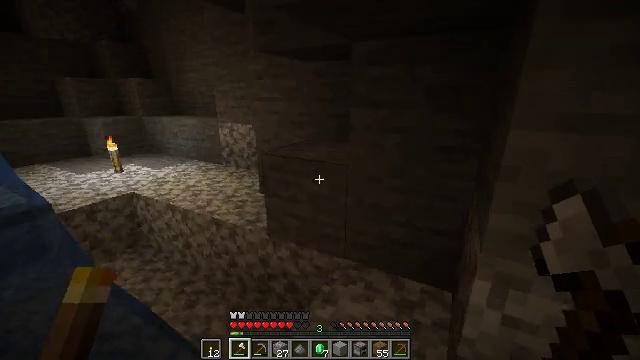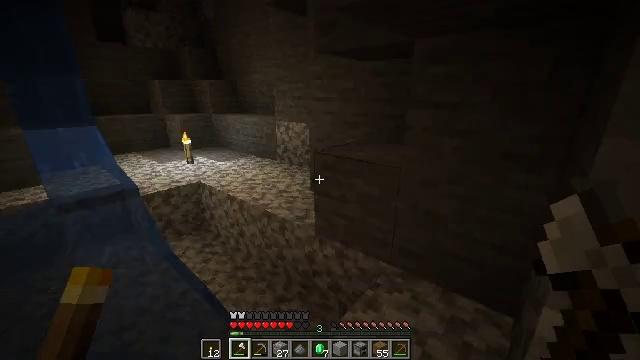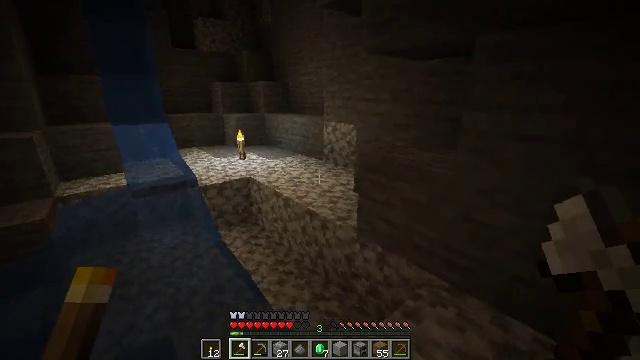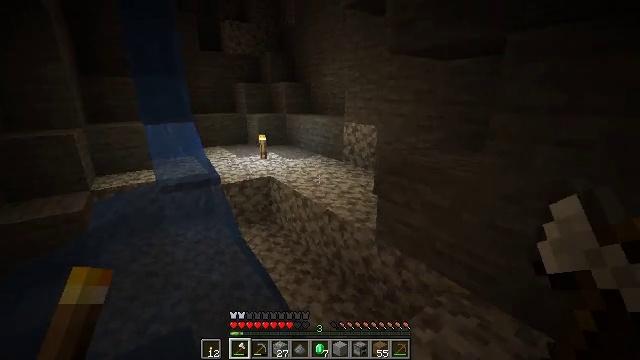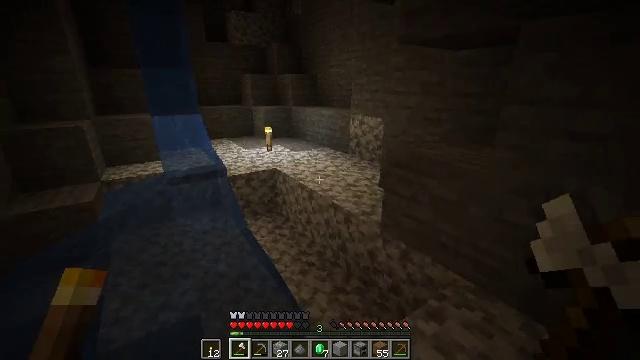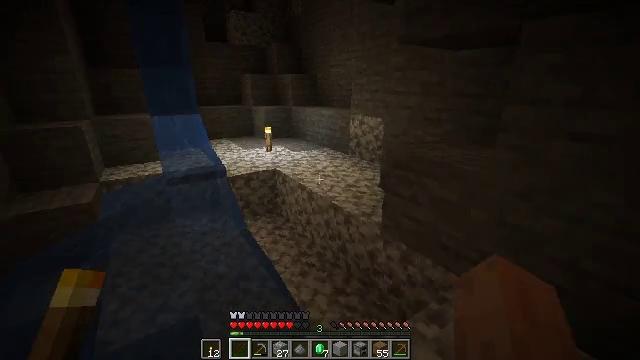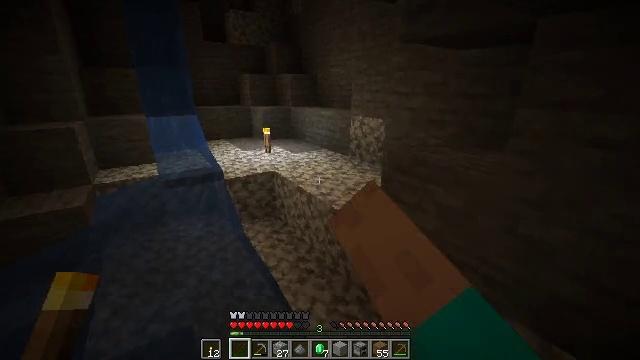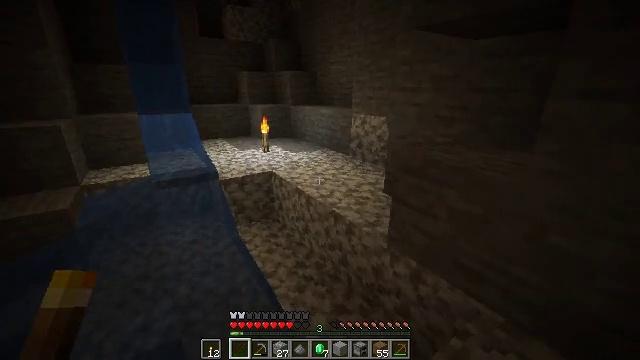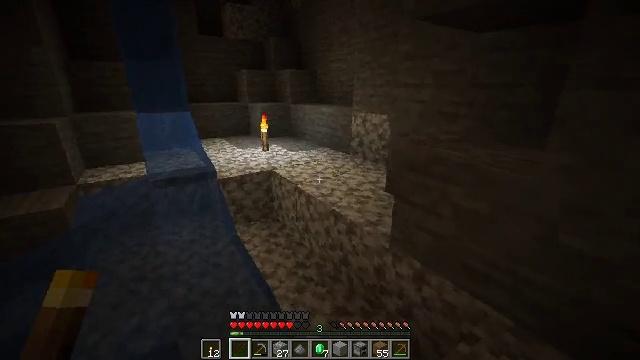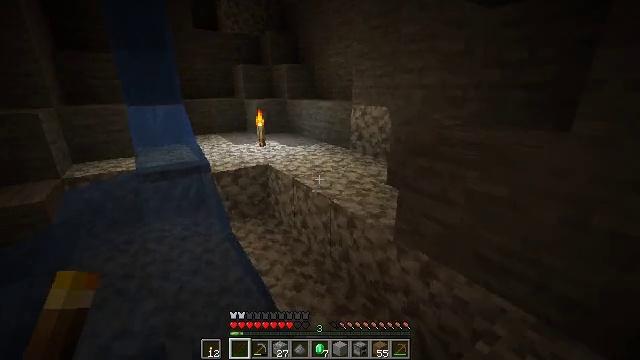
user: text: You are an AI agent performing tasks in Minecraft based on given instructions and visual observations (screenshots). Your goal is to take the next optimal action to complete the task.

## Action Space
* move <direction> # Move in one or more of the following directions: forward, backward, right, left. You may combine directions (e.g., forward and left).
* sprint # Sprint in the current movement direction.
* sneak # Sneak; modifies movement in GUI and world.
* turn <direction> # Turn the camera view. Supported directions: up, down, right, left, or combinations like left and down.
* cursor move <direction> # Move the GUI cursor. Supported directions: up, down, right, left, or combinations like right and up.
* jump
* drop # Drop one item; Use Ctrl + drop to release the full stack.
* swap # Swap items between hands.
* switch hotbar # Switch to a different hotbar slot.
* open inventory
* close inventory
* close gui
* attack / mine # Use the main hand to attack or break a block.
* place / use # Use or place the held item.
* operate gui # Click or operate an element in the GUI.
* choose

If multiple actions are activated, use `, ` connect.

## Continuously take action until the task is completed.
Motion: motion action
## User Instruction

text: Drop an iron axe.
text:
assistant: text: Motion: turn left
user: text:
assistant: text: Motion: turn left
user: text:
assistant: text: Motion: turn left
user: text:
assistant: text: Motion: turn left and down
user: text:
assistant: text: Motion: move forward, drop
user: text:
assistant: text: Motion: move forward, drop
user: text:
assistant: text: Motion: move forward
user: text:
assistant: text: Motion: move forward
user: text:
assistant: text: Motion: move forward
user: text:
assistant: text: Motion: no_op